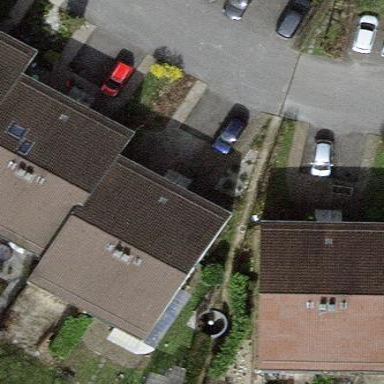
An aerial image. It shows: Terrace building.